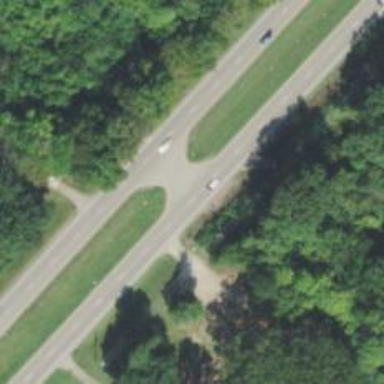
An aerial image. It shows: Trunk link highway.